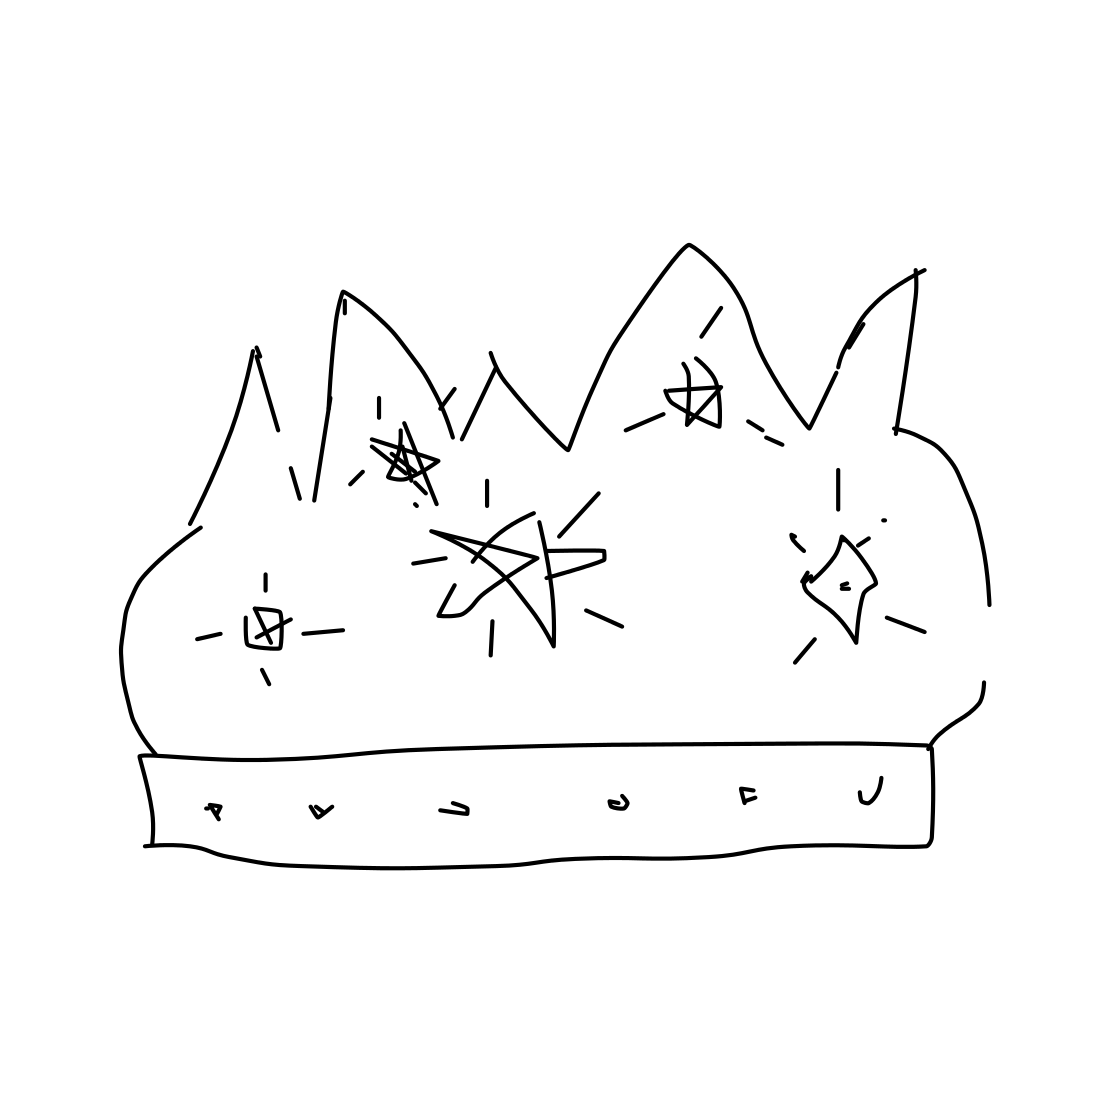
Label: crown